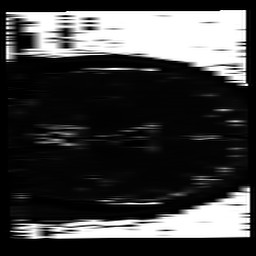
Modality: T2map
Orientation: coronal
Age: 36
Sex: female
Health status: ill